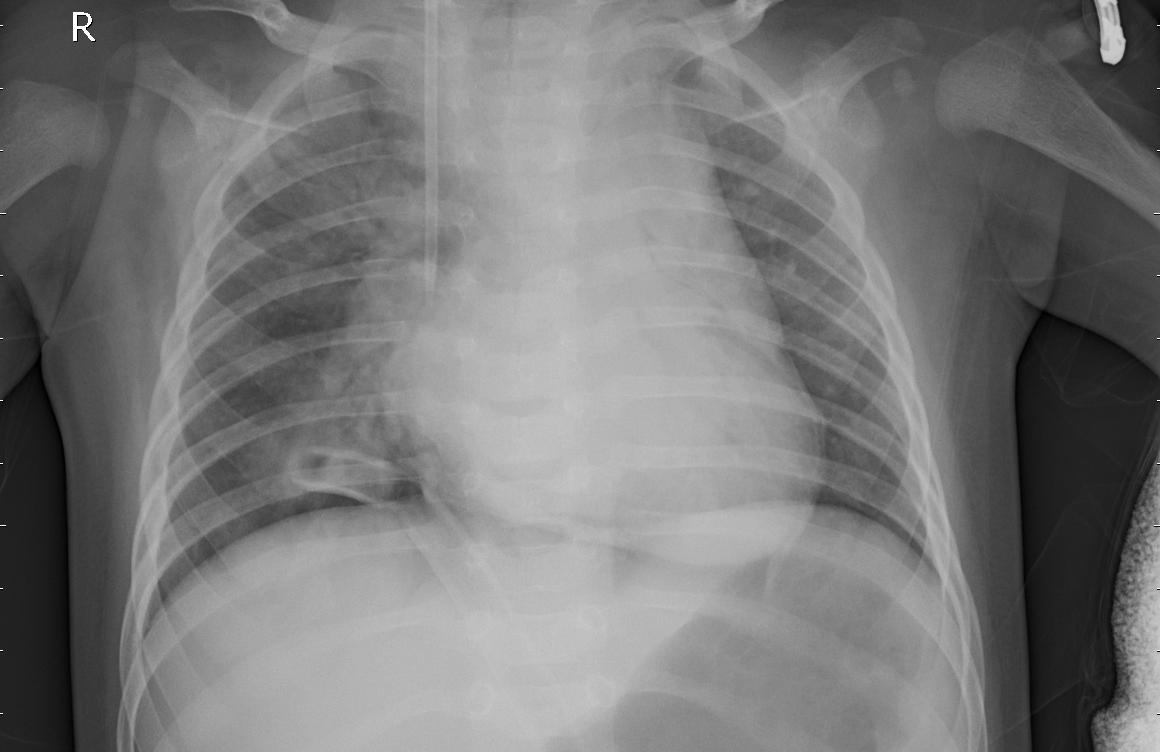
Diagnosis: PNEUMONIA